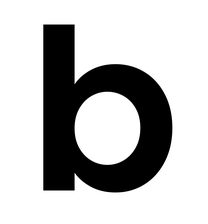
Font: Poppins-SemiBold